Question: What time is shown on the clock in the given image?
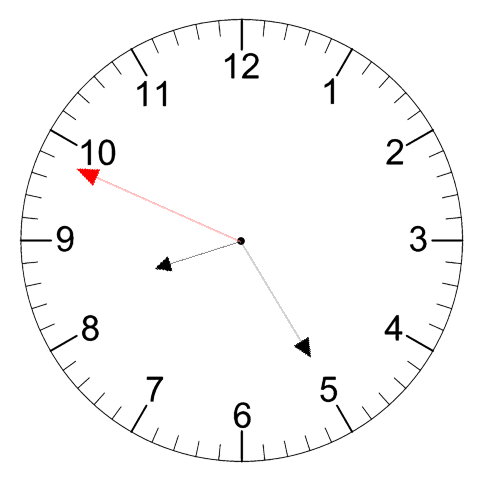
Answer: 08:24:49